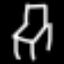
Label: chair